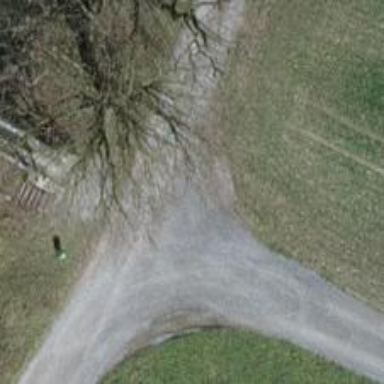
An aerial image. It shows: Paved path.